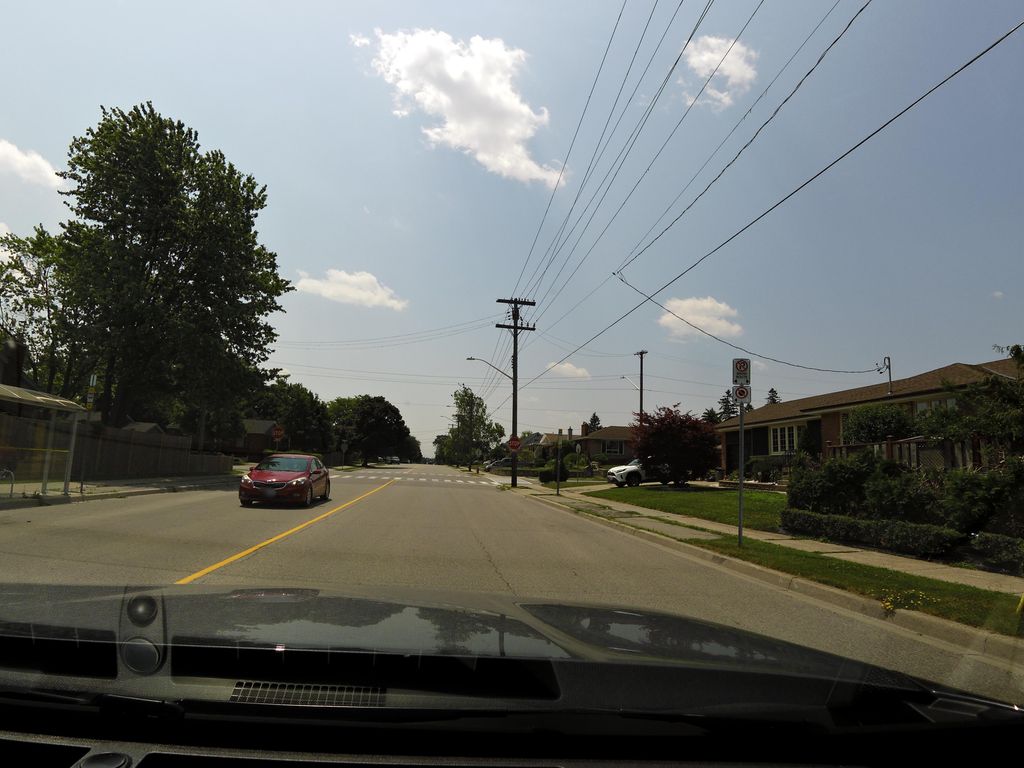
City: hamilton